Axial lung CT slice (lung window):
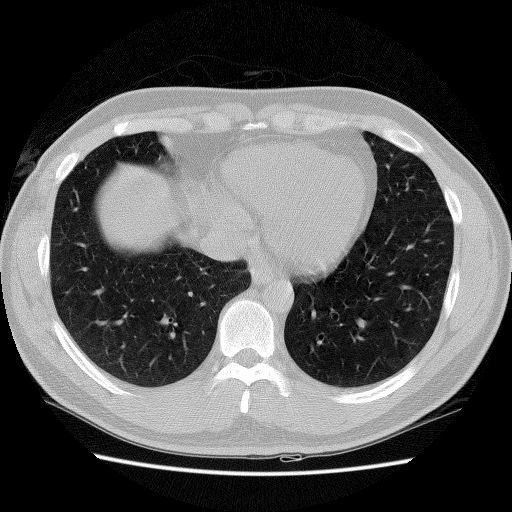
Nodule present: no